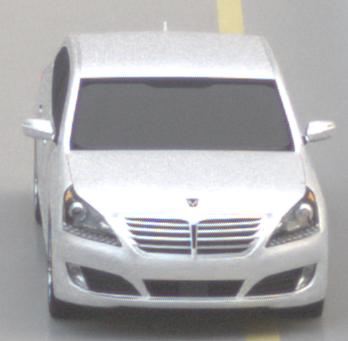
Make: Hyundai
Model: Equus
Detailed model: Gen. 2 VI
Model produced from: 2009
Model produced until: 2016
Doors: 4
Color: white
Road condition: wet road
Daytime: morning or afternoon
Contrast: low contrast